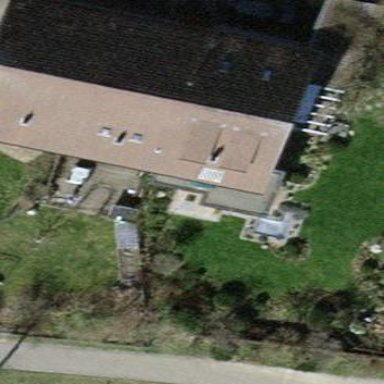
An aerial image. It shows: Terrace building with gabled roof.